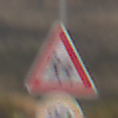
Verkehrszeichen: KinderLinks
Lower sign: Geschwindigkeit80
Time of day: MorningAfternoon
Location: Outdoor (Nature)
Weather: Overcast
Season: NotSpecified
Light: Natural